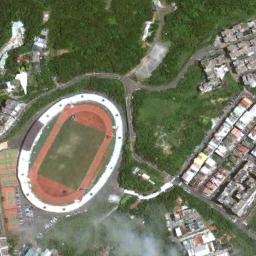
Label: stadium